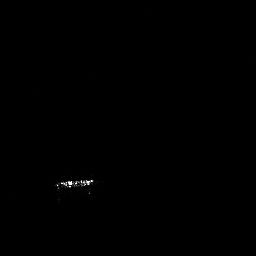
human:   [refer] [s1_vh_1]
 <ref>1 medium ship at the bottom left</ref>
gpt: <box>[[20, 67, 36, 76, 0]]</box>